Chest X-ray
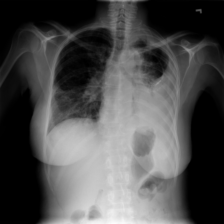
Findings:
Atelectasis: positive
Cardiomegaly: negative
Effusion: positive
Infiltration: negative
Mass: negative
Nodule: negative
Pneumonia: negative
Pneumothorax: negative
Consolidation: positive
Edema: negative
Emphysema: negative
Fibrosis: negative
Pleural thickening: positive
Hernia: negative